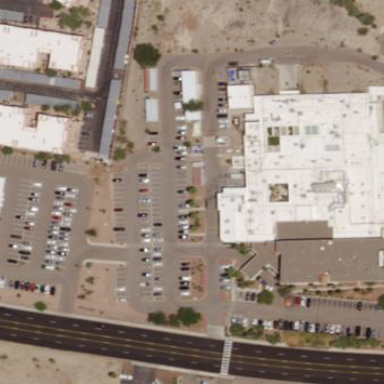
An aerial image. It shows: Healthcare facility identified as hospital.